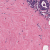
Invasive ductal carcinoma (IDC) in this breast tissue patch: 1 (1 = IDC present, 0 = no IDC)